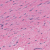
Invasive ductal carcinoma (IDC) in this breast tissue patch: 0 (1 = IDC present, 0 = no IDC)